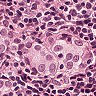
Metastatic tissue present: yes